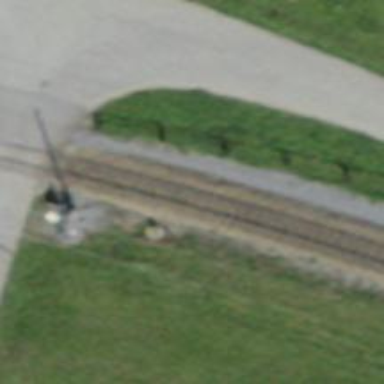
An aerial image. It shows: Narrow-gauge railway with electrified contact line.